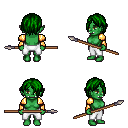
a pixel art fantasy rpg character, female body template, orc, green skin, gold arm armor, white pants, green bangs hairstyle, spear, four views (front, back, left, right), 2x2 character sprite sheet, small pixel art, hard edges, no anti-aliasing